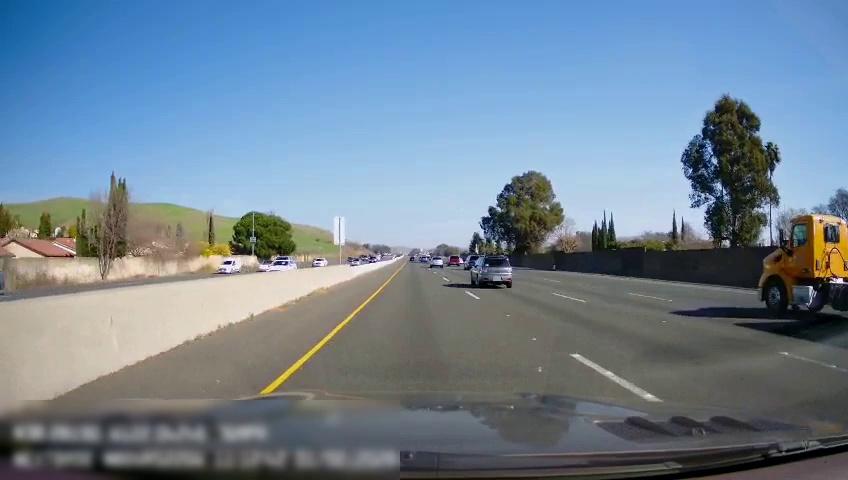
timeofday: Day
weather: Sunny
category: Drivable Space
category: Drivable Space
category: Vehicles | Car
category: Vehicles | Car
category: Vehicles | SUV
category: Vehicles | Car
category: Vehicles | Car
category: Vehicles | SUV
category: Vehicles | SUV
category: Vehicles | Other LV
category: Vehicles | Car
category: Vehicles | SUV
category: Lanes | Alternate Lane
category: Lanes | Current Lane
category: Lanes | Current Lane
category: Lanes | Alternate Lane